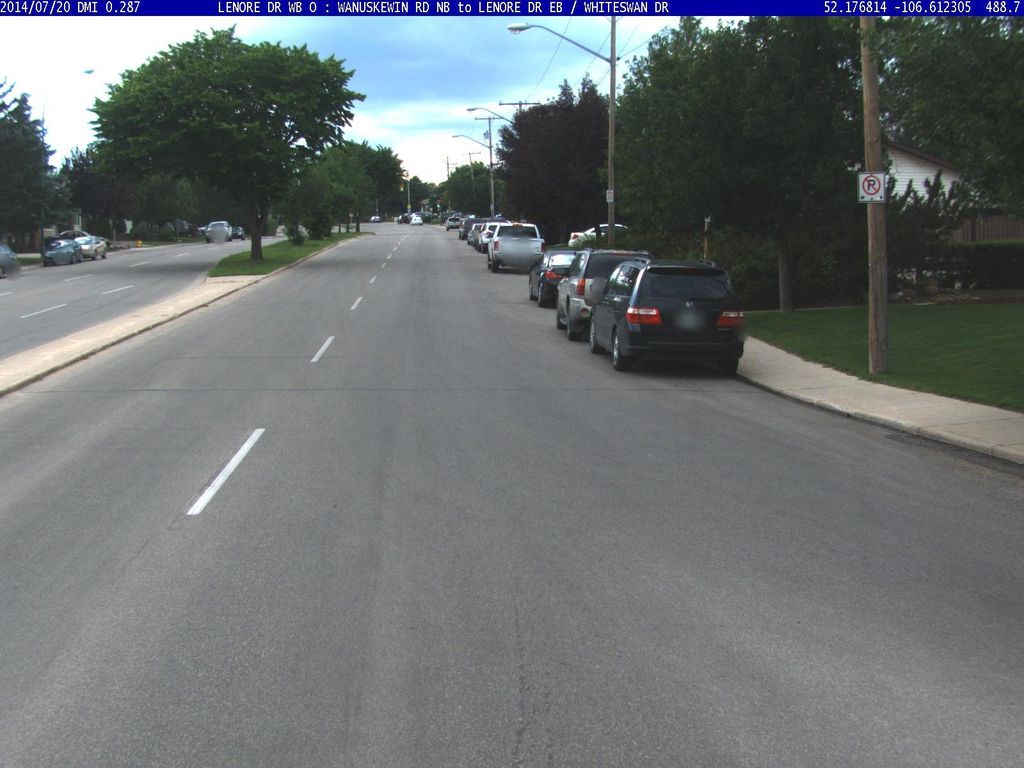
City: saskatoon